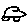
Label: car